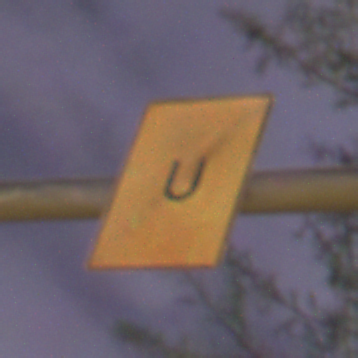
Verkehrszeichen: EndeUmleitung
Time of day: Night
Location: Outdoor (Suburban)
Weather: PartlyCloudy
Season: NotSpecified
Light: Artificial